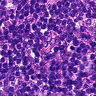
Metastatic tissue present: no